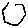
Label: hexagon